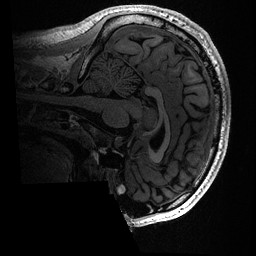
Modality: T1w
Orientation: sagittal
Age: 20
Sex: male
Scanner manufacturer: ge
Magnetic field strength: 3 T
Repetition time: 0.006952 s
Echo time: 0.00292 s